Question: Let's say I am plotting some data like this:
'''
x = data.frame(cat=c('a', 'a', 'a', 'b', 'b'), type=c('x', 'x', 'y', 'x', 'x'))
ggplot(x, aes(cat, fill=type)) + geom_bar(stat='bin', position='dodge')
'''
Which gives me a plot like this:

However, what I want is for the bars to all be the same width, such that there is an empty space for cat=='b' where the blue bar would be. How do I do this?
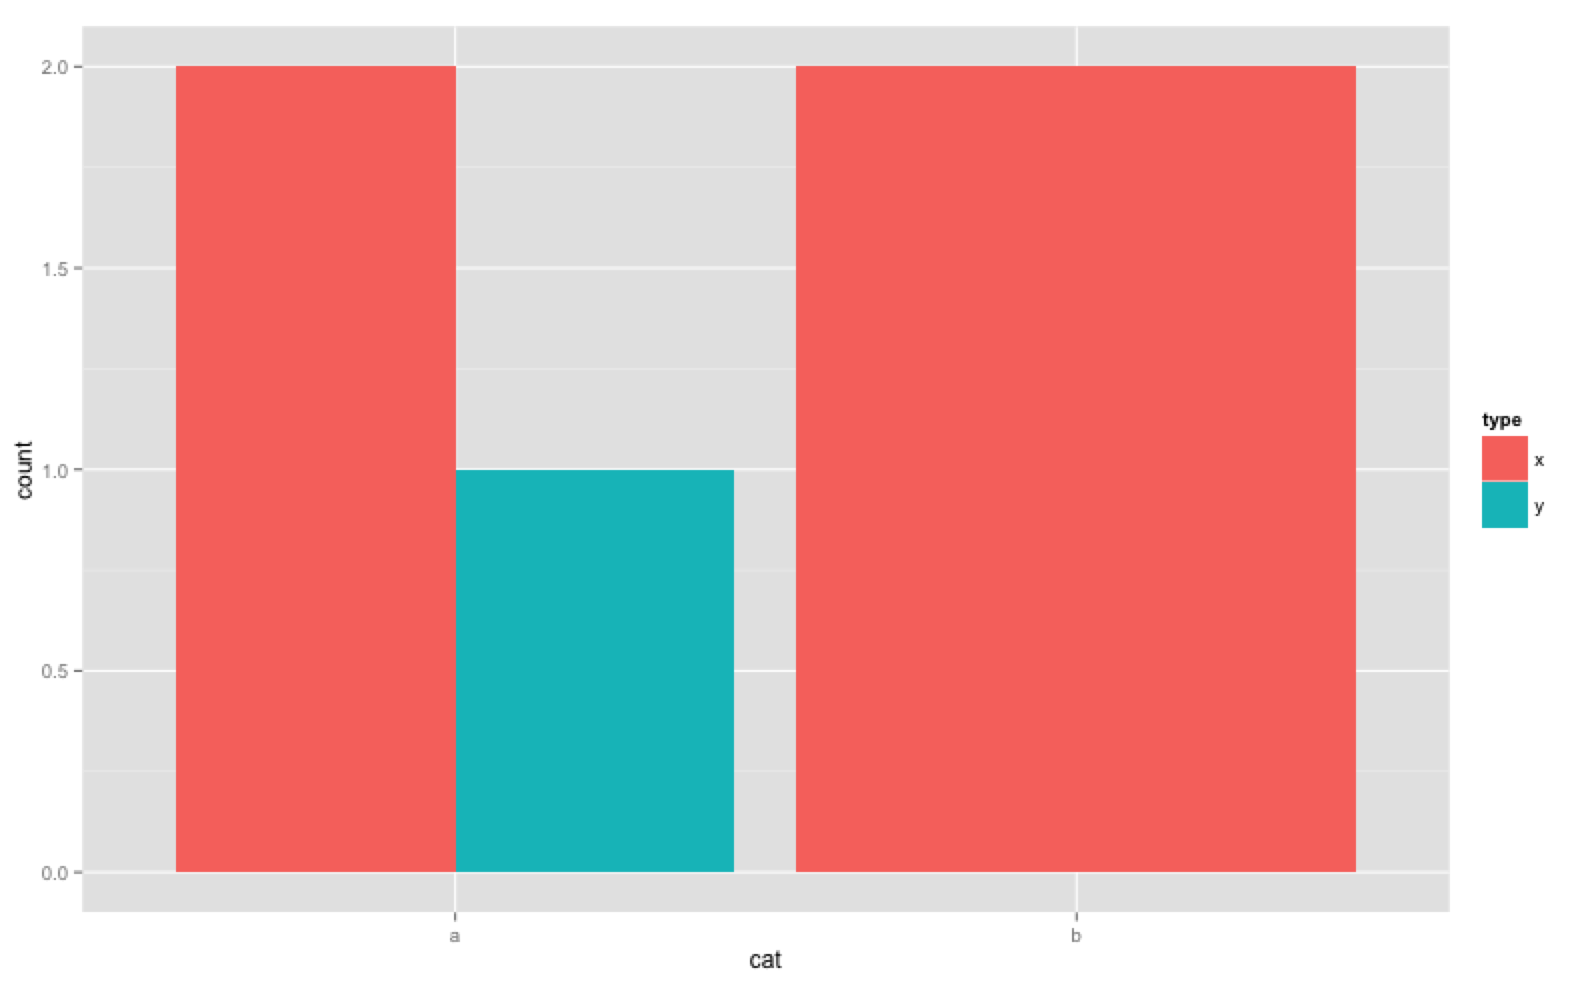
Answer: This may be a potential solution, although I would be happy to hear if there is something better.
'''
ggplot(as.data.frame(table(x$cat, x$type)), aes(Var1, Freq, fill=Var2)) + geom_bar(stat='identity', position='dodge')
'''